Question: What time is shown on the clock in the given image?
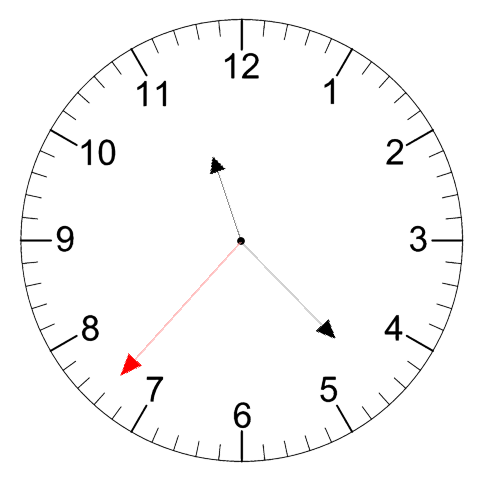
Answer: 11:22:37